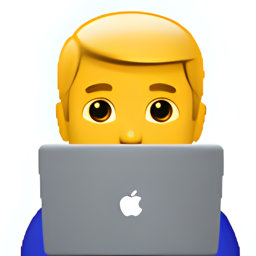
Name: male technologist
Emoji: 👨‍💻
Group: People & Body
Sub-group: person-role